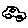
Label: car